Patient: sex M, age 61
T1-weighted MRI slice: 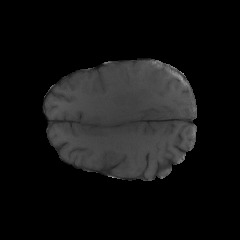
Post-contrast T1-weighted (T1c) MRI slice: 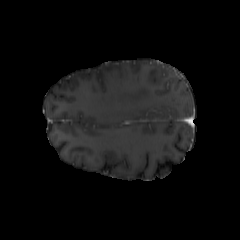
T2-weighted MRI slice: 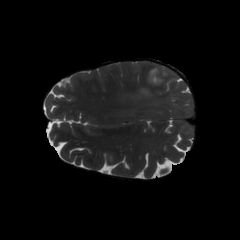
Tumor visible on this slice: yes
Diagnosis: Glioblastoma, IDH-wildtype
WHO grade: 4